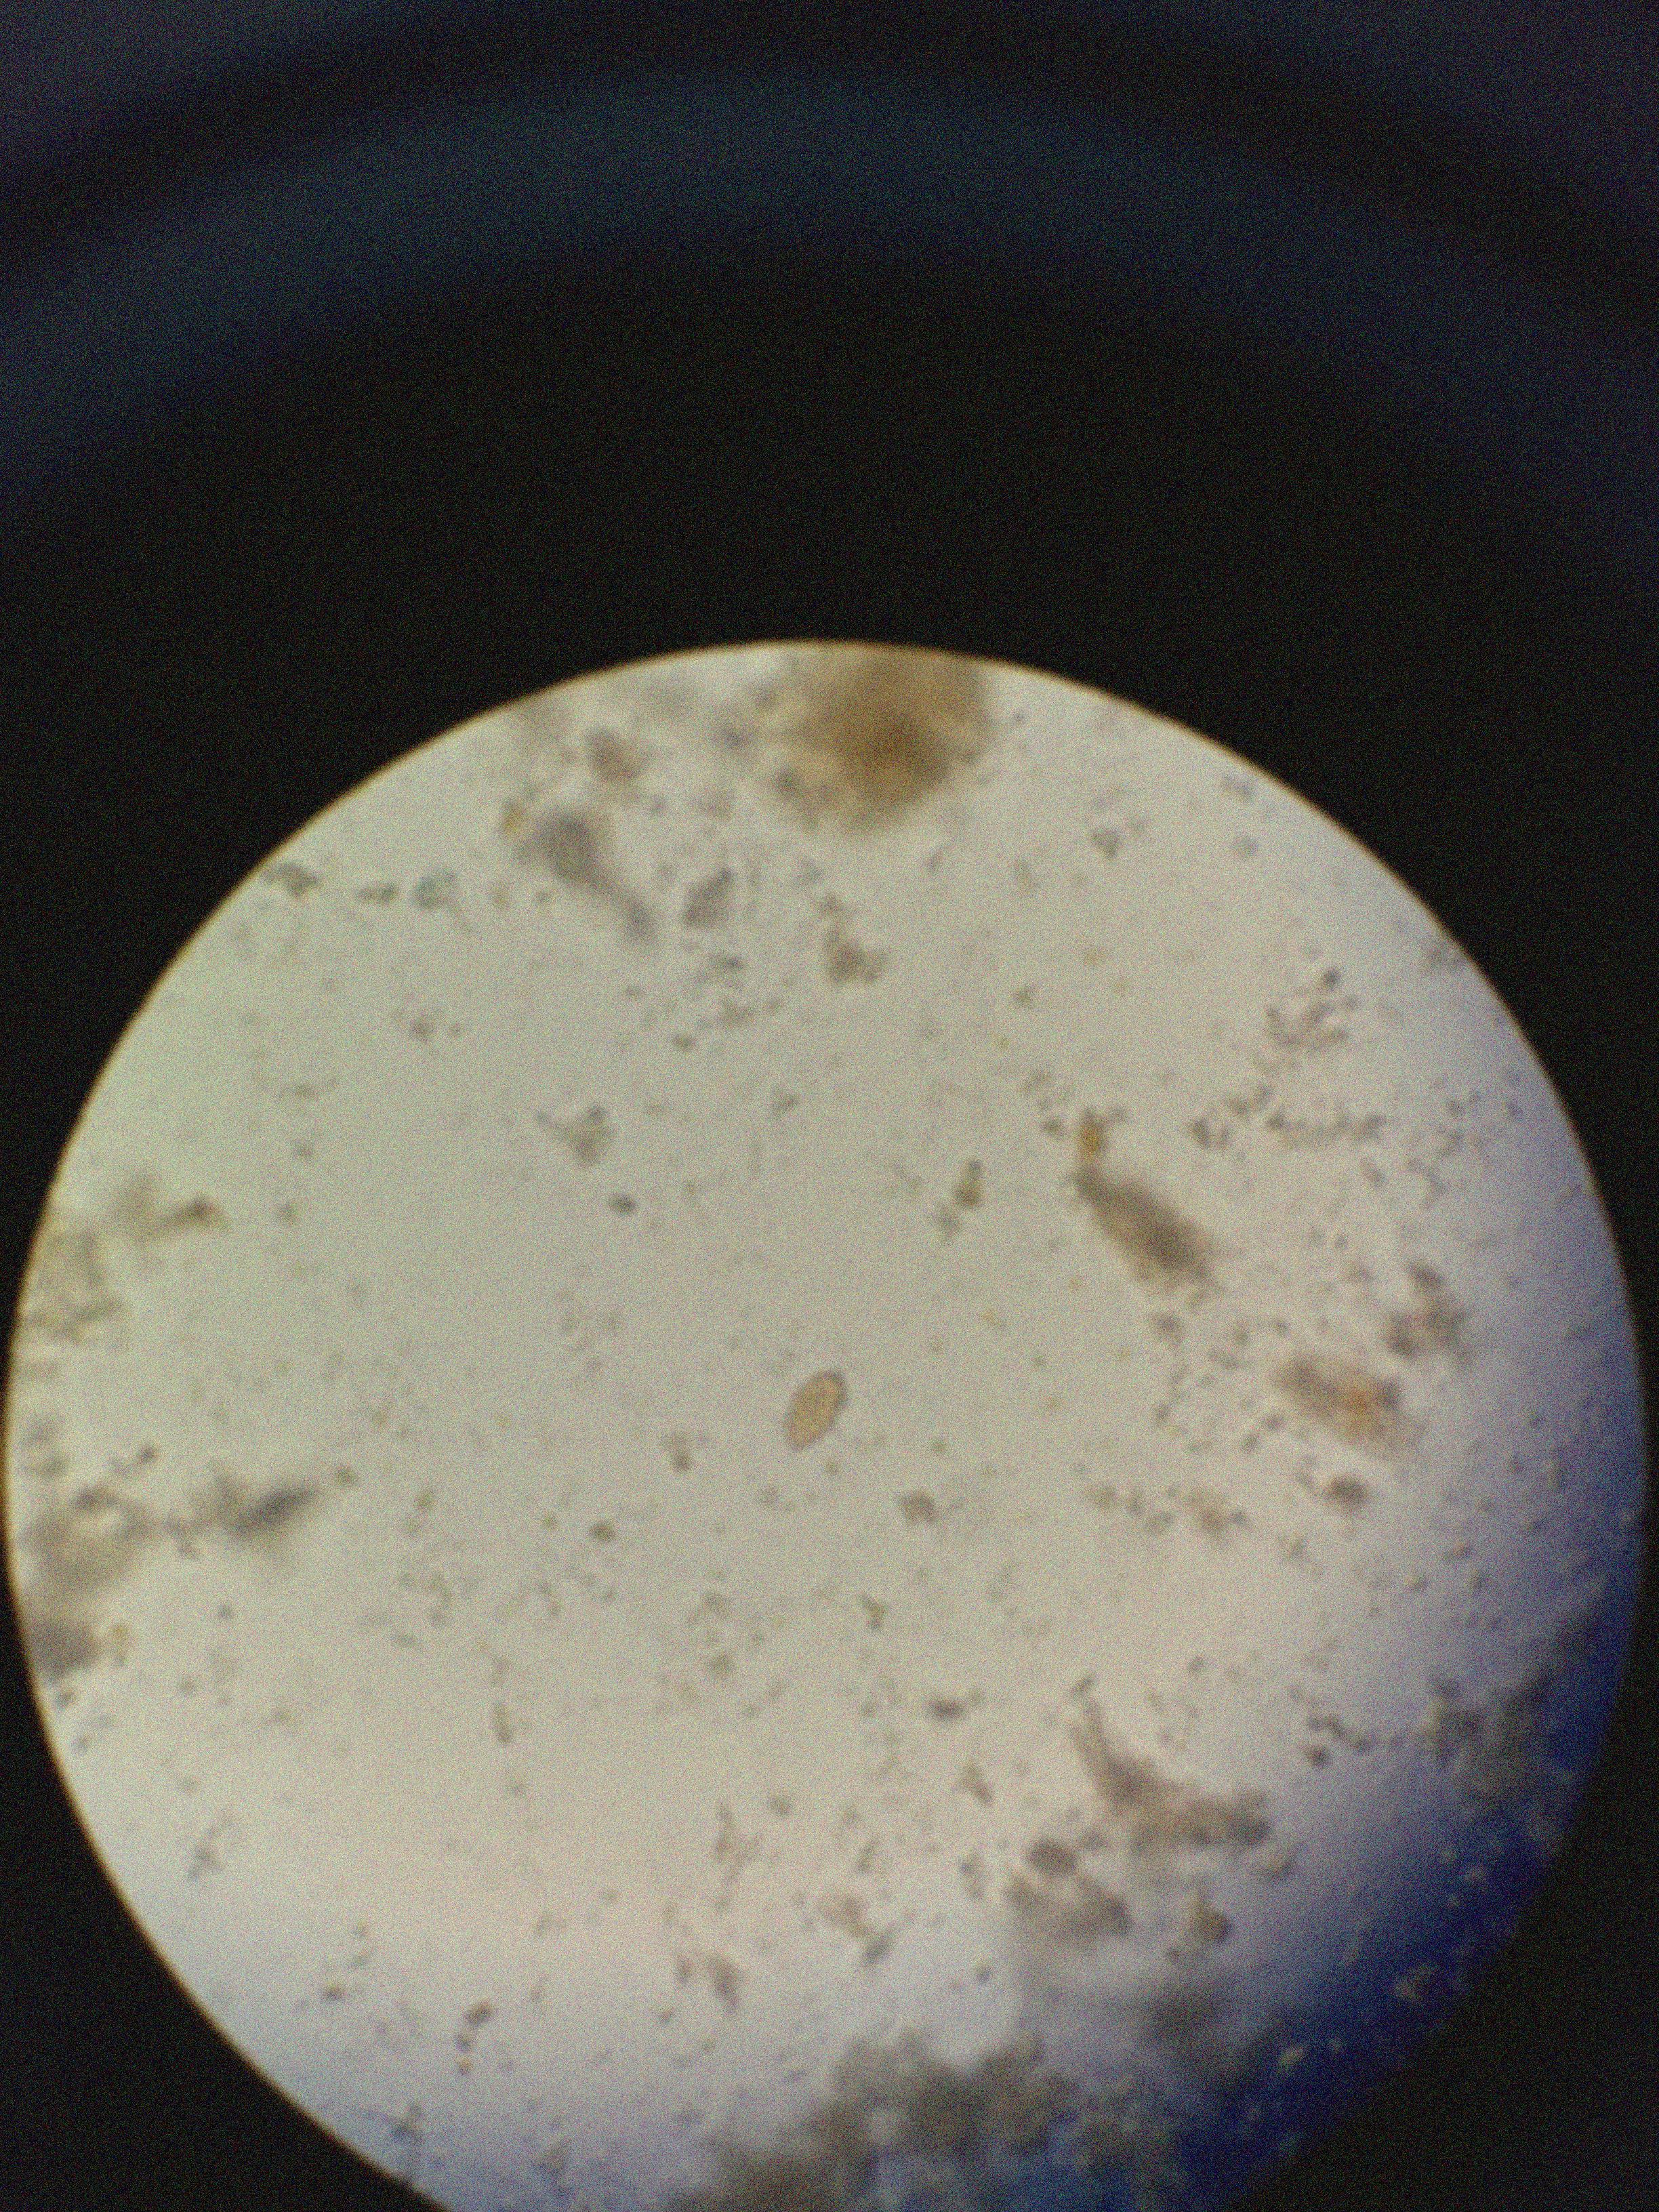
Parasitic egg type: Opisthorchis viverrine